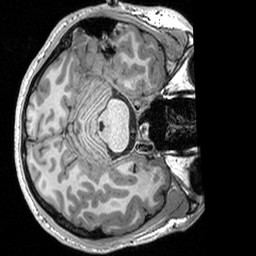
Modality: T1w
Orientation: axial
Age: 24
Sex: male
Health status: healthy
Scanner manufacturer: siemens
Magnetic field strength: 3 T
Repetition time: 2.3 s
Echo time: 0.00298 s